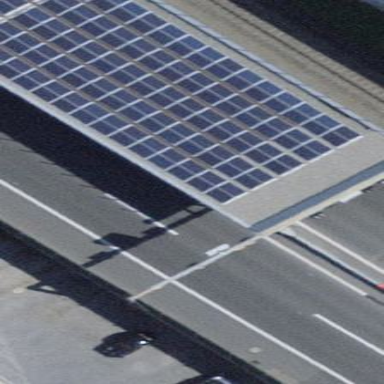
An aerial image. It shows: Solar power generator with photovoltaic panels.